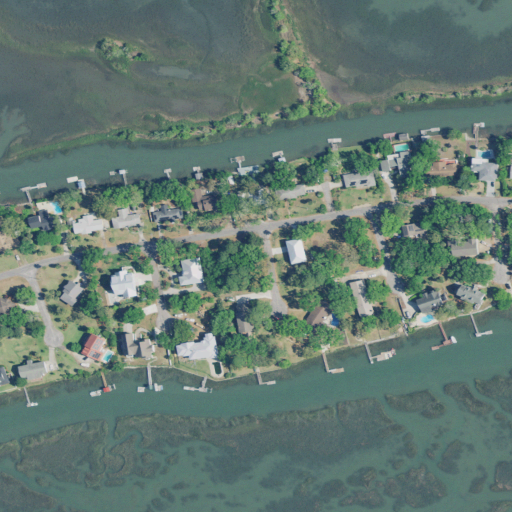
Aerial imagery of island in South Carolina named Oak Island containing herbaceous wetlands, low intensity development, open water, medium intensity development, open development, evergreen forest, and barren land